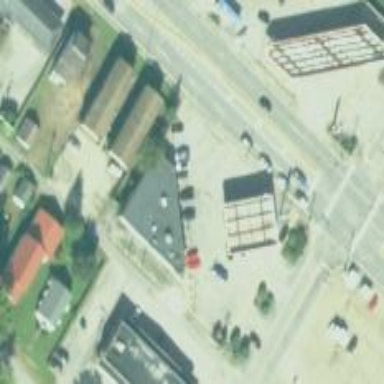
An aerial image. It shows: Convenience shop.